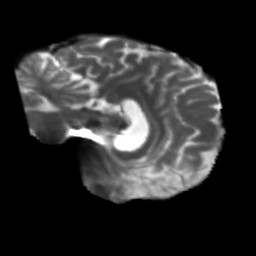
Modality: T2w
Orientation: sagittal
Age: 66
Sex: male
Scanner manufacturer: siemens
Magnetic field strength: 3 T
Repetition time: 5.25 s
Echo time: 0.08 s